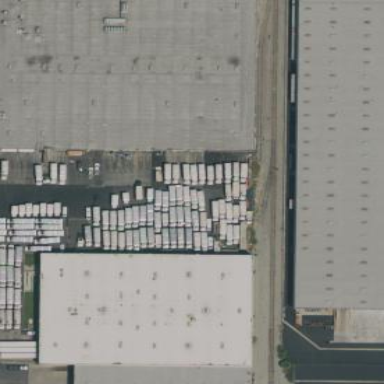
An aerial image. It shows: Warehouse building.